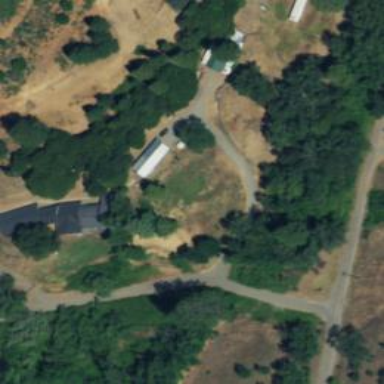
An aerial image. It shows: Driveway.